Question: Okay so basically I am new to C# and I am currently working for a company that develops ecommerce software and I am having an issue that I can't seem to crack.
I have two columns and I want to add a third column that displays a list of check boxes but I only want to display these checkboxes when the other two(or one) of the fields displays some form of data in it, I.E:
'''
Name Type Check
lol lol
'''
I also want these check boxes to be automatically ticked.
Another issue is that I also want to make it so when checked the products are displayed in our search, but if they are unticked I wish them to be hidden but not deleted.
I am currently using GridView as I don't want to have to rewrite the rest of what is already there as it communicates with a SQL database which I know nothing about yet.
We are not using ASP, we are using XAML & C# (both of which I have very little knowledge in.) The below image is a bad drawing of what it needs to look like.

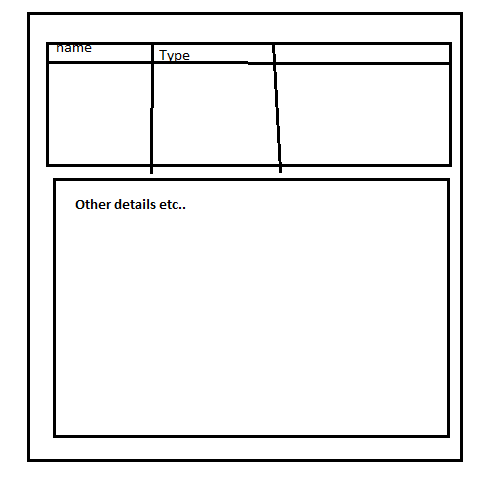
Answer: Your question is very broad, and somewhat difficult to answer. In short, what you want to look at is the 'Visibility' property on the controls.
By setting 'Visibility' to 'Collapsed', the UI will not display the element. You can set 'Visibility' based on the value of another XAML element or data delement if you want, but you'll need to implement a class that implements IValueConverter to make the conversion.
One of the most common of the value converters is a "boolean to visibility" converter. If you search on the Internets, you'll be able to find examples of these. You can copy that approach and create an "EmptyToVisibilityConverter" or "NullToVisibilityConverter" or whatever else you need. Once you have that converter, you just specify it in the binding for the visibility. For example:
'''
<Page.Resources>
<conv:NullToVisibilityConverter x:Key="NullToVis"/>
</Page.Resources>
<CheckBox ... Checked={Binding ThisBoxIsChecked}
Visibility={Binding SomeOtherValue,
Converter={StaticResource NullToVis}}"/>
'''
Keep in mind that your databinding between the content of the control, and the visibility properties need not be the same. You can bind your content to one value, and visibility to another.
If you're not using databinding, you're going to have to set these in the codebehind. But why wouldn't you be using databinding?
I recommend you start a blank project, throw this into it, and play around with it a bit to get a feel for how to set things up. XAML has a relatively steep learning curve, and there are usually a couple ways to accomplish what you need, but you really need a foundational understanding of databinding and INotifyPropertyChanged (which I didn't get into in this example).
Here's the C# code:
'''
using System;
using System.Collections.ObjectModel;
using System.ComponentModel;
using System.Globalization;
using System.Windows;
using System.Windows.Data;
namespace CheckboxList
{
/// <summary>
/// Interaction logic for MainWindow.xaml
/// </summary>
public partial class MainWindow : Window
{
public MainWindow()
{
InitializeComponent();
//Create a viewmodel and add some data to it.
var viewModel = new MyViewModel();
viewModel.Items.Add(new Data() {Name = "lol", Type = "lol", Selected = true});
viewModel.Items.Add(new Data() { Name = "lol", Type = "not_lol", Selected = true });
viewModel.Items.Add(new Data() { Name = "not_lol", Type = "not_lol", Selected = true });
//Set the window's datacontext to the ViewModel. This will make binding work.
this.DataContext = viewModel;
}
}
//This is the ViewModel used to bind your data
public class MyViewModel
{
//This could just be a List<Data> but ObservableCollection<T> will automatically
//update your UI when items are added or removed from the collection.
public ObservableCollection<Data> Items { get; set; }
public MyViewModel()
{
Items = new ObservableCollection<Data>();
}
}
//Just a sample class to hold the data for the grid.
//This is the class that is contained in the ObservableColleciton in the ViewModel
public class Data
{
public string Name { get; set; }
public string Type { get; set; }
public bool Selected { get; set; }
}
//This is an example converter. It looks to see if the element is set to "lol"
//If so, it returns Visibility.Collapsed. Otherwise, it returns Visibility.Visible.
public class LolToVisibilityConverter : IValueConverter
{
public object Convert(object value, Type targetType, object parameter, CultureInfo culture)
{
if (value != null && value is string)
{
var input = (string) value;
if (string.Equals(input, "lol", StringComparison.CurrentCultureIgnoreCase))
{
return Visibility.Collapsed;
}
else
{
return Visibility.Visible;
}
}
return Visibility.Visible;
}
public object ConvertBack(object value, Type targetType, object parameter, CultureInfo culture)
{
throw new NotImplementedException();
}
}
}
'''
And the XAML:
'''
<Window x:Class="CheckboxList.MainWindow"
xmlns="http://schemas.microsoft.com/winfx/2006/xaml/presentation"
xmlns:x="http://schemas.microsoft.com/winfx/2006/xaml" xmlns:CheckboxList="clr-namespace:CheckboxList"
Title="MainWindow" Height="350" Width="525">
<Window.Resources>
<!-- Create an instance of LolToVisibilityConverter and call it "LolToVis" -->
<CheckboxList:LolToVisibilityConverter x:Key="LolToVis"/>
</Window.Resources>
<Grid>
<ListView ItemsSource="{Binding Items}"> <!--Bind the contents of the Items collection in our viewmodel -->
<ListView.View>
<GridView>
<GridViewColumn Width="140" Header="Name" DisplayMemberBinding="{Binding Name}"/> <!-- bind this element to this column-->
<GridViewColumn Width="140" Header="Type" DisplayMemberBinding="{Binding Type}"/> <!-- bind this element to this column-->
<GridViewColumn Width="140" Header="Selected" > <!-- because we don't want this to just display true/false, we need to set up a template-->
<GridViewColumn.CellTemplate>
<DataTemplate>
<!-- we set the Visibility property to Name, and the converter to LolToVis-->
<!-- whenever this field will be displayed, it calls the converter to convert the string to a Visibility value-->
<!-- The visibility value is checked to determine whether or not the element should be displayed-->
<CheckBox IsChecked="{Binding Selected}" Visibility="{Binding Name, Converter={StaticResource LolToVis}}"/>
</DataTemplate>
</GridViewColumn.CellTemplate>
</GridViewColumn>
</GridView>
</ListView.View>
</ListView>
</Grid>
</Window>
'''